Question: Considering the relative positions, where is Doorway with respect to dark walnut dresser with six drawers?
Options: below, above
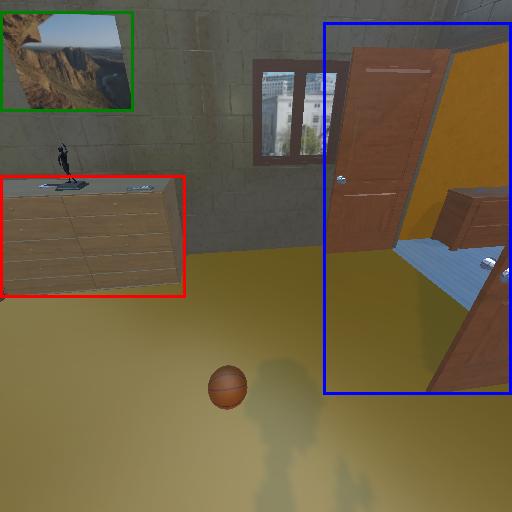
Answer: below